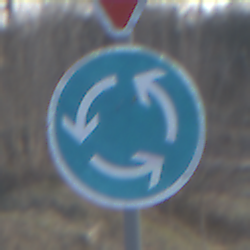
Verkehrszeichen: Kreisverkehr
Zusatzzeichen oben: VorfahrtGewaehren
Umgebung: Outdoor, Suburban
Tageszeit: SunriseSunset
Wetter: PartlyCloudy
Licht: Natural
Jahreszeit: Winter
Kontrast: MediumContrast